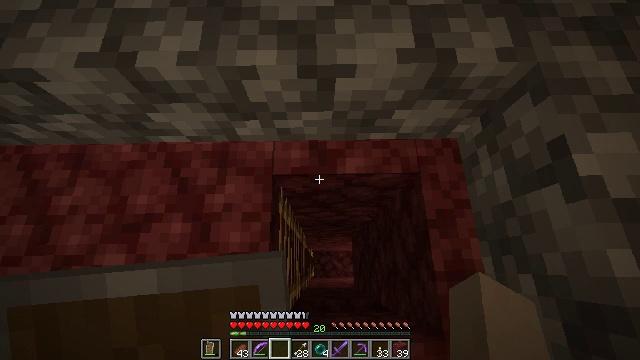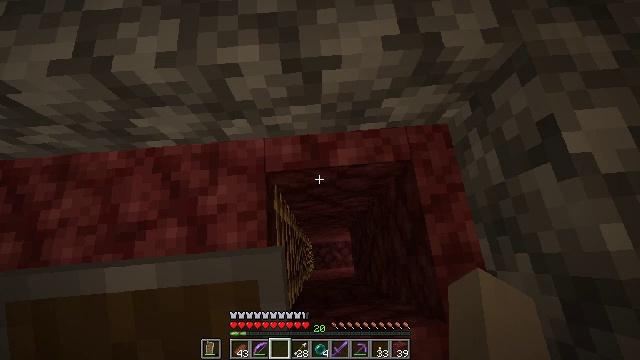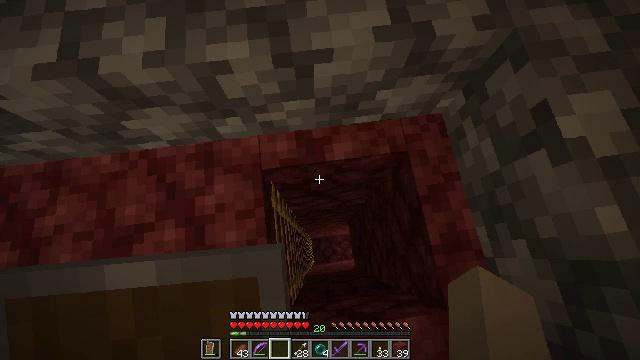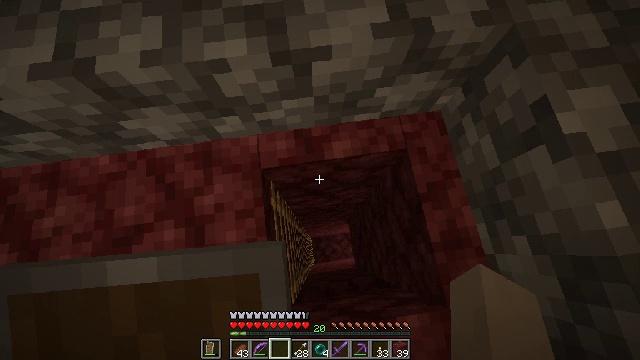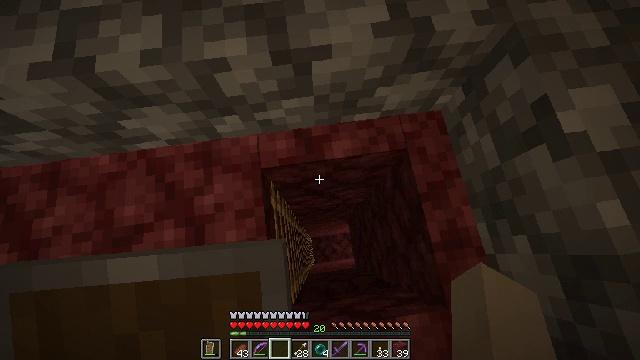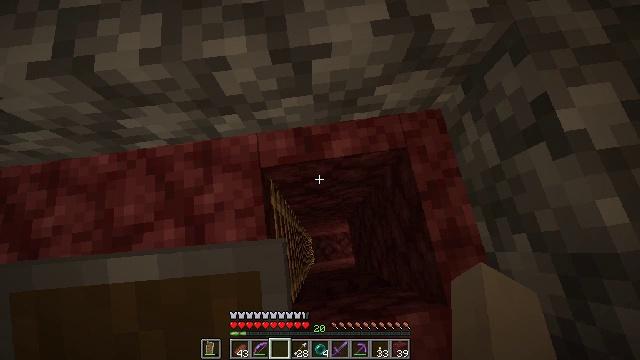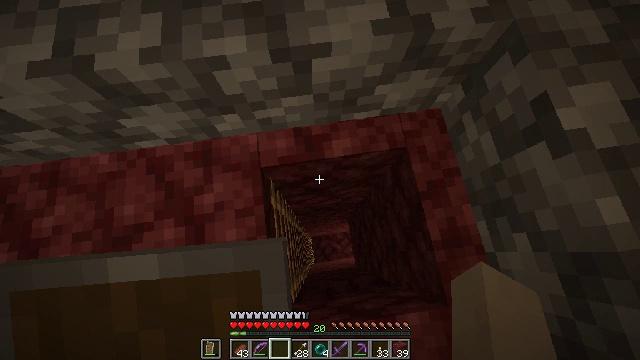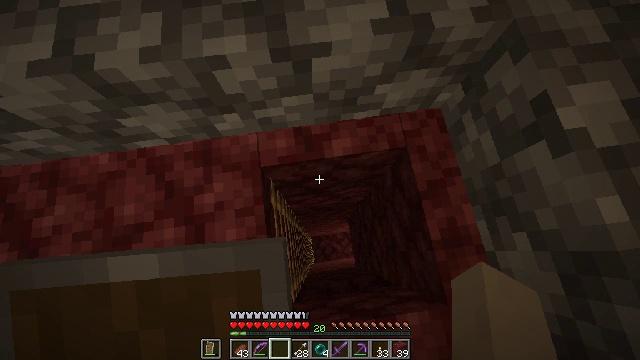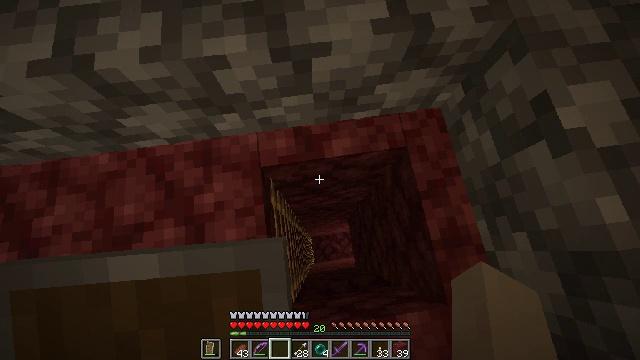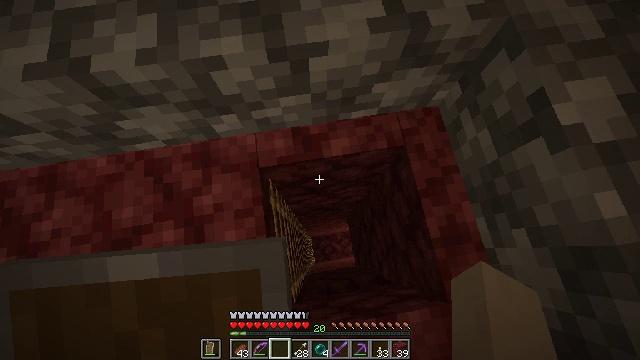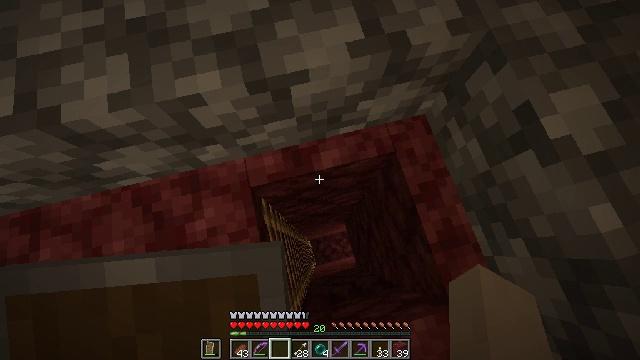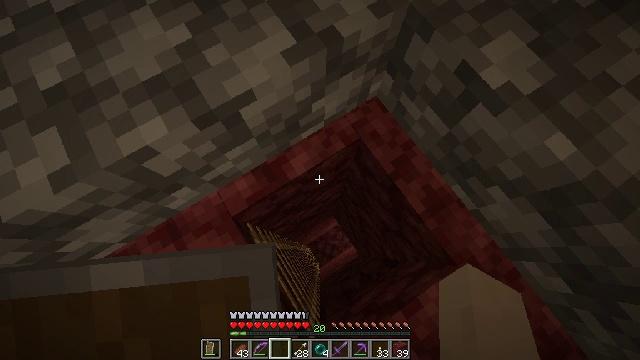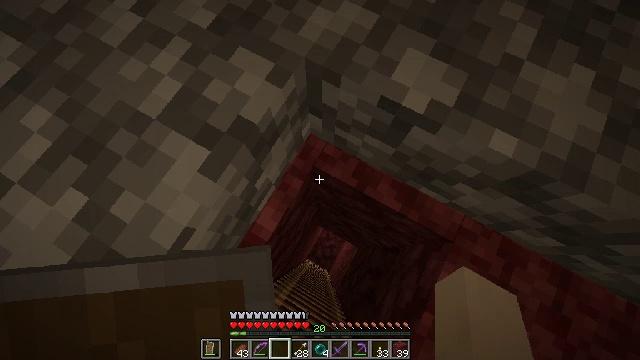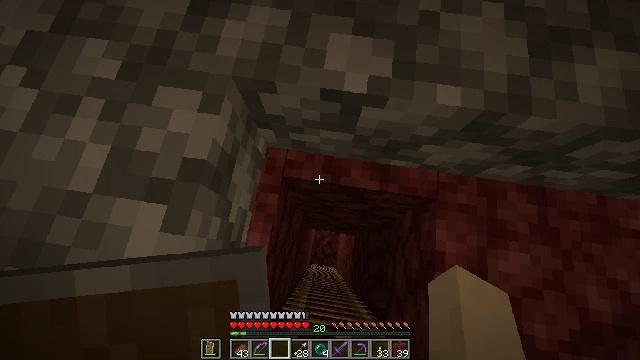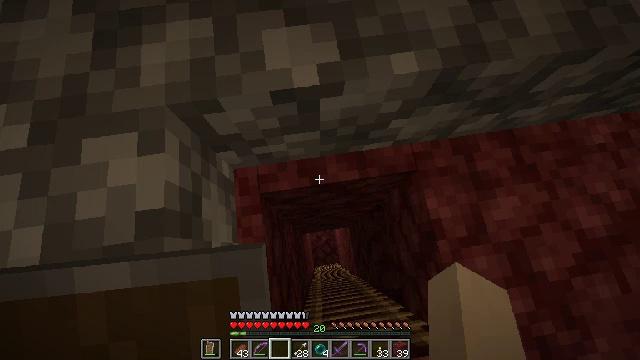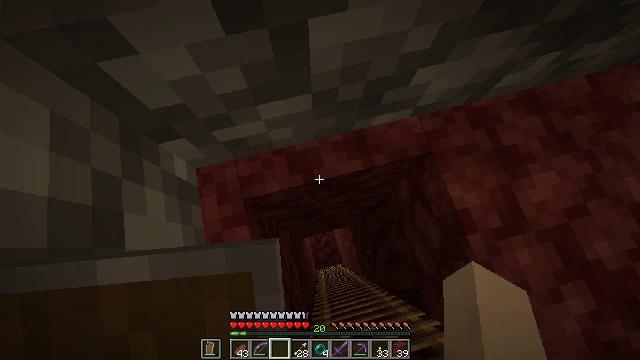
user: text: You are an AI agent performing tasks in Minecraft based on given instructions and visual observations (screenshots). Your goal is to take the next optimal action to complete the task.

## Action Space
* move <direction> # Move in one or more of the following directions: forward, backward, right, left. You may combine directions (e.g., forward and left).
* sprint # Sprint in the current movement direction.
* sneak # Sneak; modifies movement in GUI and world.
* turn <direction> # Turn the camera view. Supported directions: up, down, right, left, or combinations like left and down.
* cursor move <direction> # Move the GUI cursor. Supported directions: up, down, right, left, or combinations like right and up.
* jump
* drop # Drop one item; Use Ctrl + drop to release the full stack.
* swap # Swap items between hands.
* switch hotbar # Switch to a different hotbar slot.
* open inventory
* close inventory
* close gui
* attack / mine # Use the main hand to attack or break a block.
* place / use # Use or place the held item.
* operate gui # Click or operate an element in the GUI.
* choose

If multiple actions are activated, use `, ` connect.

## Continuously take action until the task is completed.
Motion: motion action
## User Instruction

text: Create blaze powder from blaze rods.
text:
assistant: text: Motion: turn right and down
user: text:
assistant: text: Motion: turn right and down
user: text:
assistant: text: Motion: no_op
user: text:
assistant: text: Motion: no_op
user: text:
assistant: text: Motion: no_op
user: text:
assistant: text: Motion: no_op
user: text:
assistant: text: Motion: no_op
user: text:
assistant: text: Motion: no_op
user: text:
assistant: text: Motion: no_op
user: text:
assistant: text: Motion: move forward, turn right
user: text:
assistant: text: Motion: move forward, turn right
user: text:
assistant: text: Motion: move forward, turn right
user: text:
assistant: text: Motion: turn right
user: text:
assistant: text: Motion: turn right
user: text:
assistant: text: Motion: turn right
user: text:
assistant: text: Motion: turn right
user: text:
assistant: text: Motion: no_op
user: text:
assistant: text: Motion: no_op
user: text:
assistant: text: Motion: no_op
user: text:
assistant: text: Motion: no_op
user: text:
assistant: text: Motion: no_op
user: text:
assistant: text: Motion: no_op
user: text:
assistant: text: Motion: no_op
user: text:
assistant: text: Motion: no_op
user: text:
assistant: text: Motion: no_op
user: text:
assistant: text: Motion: turn left and down
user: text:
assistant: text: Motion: turn left and down
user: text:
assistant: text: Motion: turn left and up
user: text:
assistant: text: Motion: no_op
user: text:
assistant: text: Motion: no_op